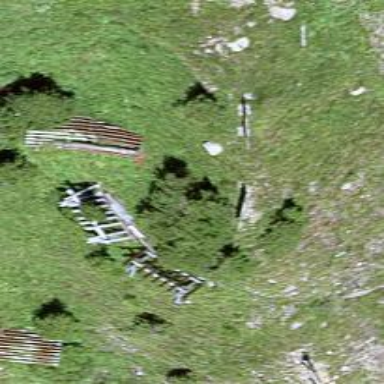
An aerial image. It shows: Structure built for avalanche protection.